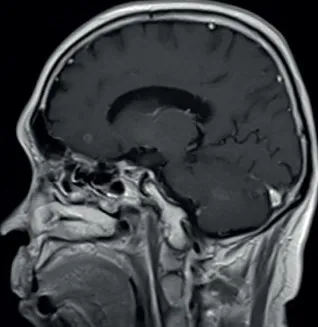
Magnetic resonance imaging (MRI) with contrast enhancement of brain metastasis. (A-D) April 2016, after GK radiotherapy on the brain, new intracranial lesions have been observed.
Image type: radiology (mri)